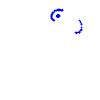
Particle: electron